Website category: sports
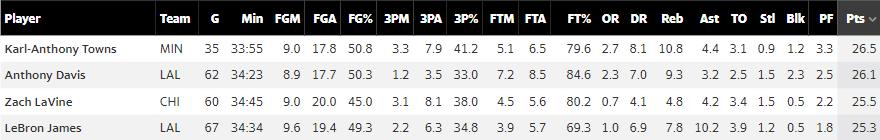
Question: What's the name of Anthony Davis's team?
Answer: LAL

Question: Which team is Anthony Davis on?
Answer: LAL

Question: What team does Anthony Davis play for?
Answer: LAL

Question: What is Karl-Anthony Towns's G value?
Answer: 35

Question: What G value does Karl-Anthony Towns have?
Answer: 35

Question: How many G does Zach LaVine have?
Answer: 60

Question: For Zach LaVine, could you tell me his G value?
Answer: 60

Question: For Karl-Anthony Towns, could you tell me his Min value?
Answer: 33:55

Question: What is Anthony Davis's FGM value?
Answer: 8.9

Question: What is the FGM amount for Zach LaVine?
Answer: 9.0

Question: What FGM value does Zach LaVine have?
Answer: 9.0

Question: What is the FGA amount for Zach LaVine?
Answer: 20.0

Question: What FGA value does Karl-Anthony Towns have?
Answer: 17.8

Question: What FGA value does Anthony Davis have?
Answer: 17.7

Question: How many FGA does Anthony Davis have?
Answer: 17.7

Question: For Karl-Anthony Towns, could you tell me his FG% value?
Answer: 50.8

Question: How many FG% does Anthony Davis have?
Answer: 50.3

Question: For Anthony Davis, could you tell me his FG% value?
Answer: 50.3

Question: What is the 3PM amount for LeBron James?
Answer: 2.2

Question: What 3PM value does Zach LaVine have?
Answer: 3.1

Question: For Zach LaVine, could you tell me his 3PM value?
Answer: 3.1

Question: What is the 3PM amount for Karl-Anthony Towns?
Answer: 3.3

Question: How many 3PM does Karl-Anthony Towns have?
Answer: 3.3

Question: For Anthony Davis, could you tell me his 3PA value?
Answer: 3.5

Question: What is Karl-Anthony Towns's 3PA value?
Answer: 7.9

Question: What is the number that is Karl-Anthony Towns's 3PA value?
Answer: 7.9

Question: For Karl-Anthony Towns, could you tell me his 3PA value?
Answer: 7.9

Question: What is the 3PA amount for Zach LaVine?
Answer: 8.1

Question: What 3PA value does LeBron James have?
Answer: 6.3

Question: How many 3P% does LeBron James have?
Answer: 34.8

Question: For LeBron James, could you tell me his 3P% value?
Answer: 34.8

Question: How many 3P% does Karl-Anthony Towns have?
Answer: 41.2

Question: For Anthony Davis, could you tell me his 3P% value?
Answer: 33.0

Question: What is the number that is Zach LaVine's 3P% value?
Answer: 38.0

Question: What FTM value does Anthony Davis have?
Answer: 7.2

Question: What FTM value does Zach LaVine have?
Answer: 4.5

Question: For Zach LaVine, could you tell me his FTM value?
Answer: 4.5

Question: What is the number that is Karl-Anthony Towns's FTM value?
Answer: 5.1

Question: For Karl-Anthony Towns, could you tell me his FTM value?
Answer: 5.1

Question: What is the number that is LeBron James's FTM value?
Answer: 3.9

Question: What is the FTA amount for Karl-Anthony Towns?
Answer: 6.5

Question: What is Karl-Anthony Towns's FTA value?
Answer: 6.5

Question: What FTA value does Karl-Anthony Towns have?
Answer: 6.5

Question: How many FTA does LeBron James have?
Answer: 5.7

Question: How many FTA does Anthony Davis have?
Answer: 8.5

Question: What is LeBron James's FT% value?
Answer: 69.3

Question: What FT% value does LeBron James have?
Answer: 69.3

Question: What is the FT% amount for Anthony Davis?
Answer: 84.6

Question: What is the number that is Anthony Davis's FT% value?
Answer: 84.6

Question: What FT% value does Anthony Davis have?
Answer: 84.6

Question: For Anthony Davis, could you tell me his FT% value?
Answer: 84.6

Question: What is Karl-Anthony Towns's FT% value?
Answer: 79.6

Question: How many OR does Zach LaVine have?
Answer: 0.7

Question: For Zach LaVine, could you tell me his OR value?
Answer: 0.7

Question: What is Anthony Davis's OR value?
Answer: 2.3

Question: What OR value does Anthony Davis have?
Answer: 2.3

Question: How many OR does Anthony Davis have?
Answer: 2.3

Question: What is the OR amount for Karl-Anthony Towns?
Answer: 2.7

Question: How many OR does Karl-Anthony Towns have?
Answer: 2.7

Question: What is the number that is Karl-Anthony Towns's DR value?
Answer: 8.1

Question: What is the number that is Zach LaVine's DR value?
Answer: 4.1

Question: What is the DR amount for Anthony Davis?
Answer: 7.0

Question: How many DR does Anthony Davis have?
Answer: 7.0

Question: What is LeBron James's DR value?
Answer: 6.9